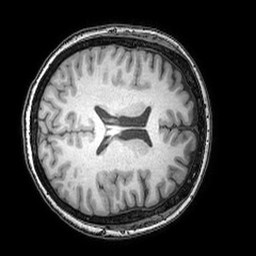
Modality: T1w
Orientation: axial
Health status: ill
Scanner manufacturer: philips
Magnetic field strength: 3 T
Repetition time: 0.007 s
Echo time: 0.0035 s